Chest X-ray. View position: PA
Patient age: 63
Patient sex: F
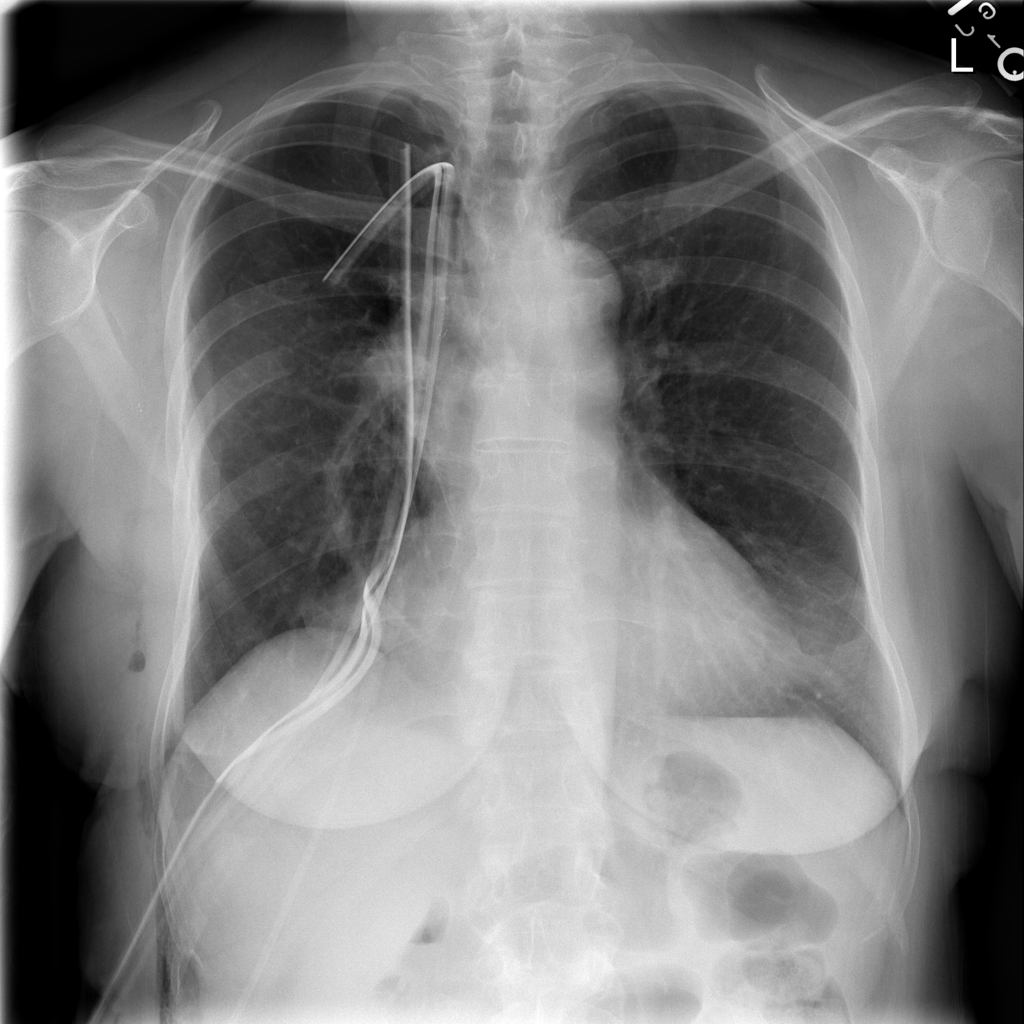
Finding: Pneumothorax